Interaction volume radius: 10 \u00c5
Interaction volume height: 15 \u00c5
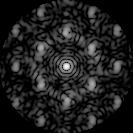
Disorder parameter: 0.5836